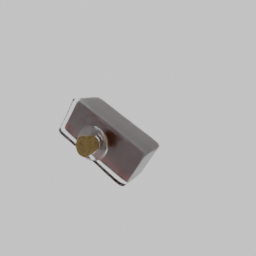
Label: tools